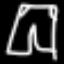
Label: pants